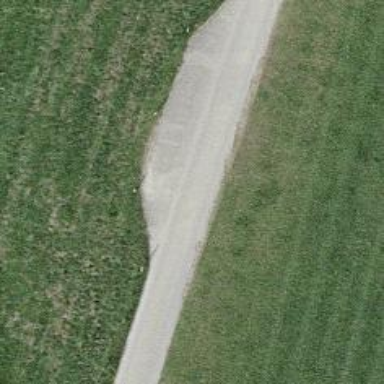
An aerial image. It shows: Unclassified road.